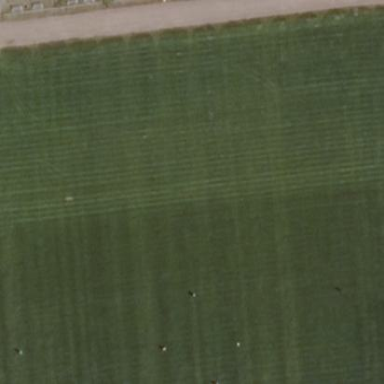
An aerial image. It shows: Grass pitch designated for soccer.